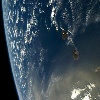
Label: water